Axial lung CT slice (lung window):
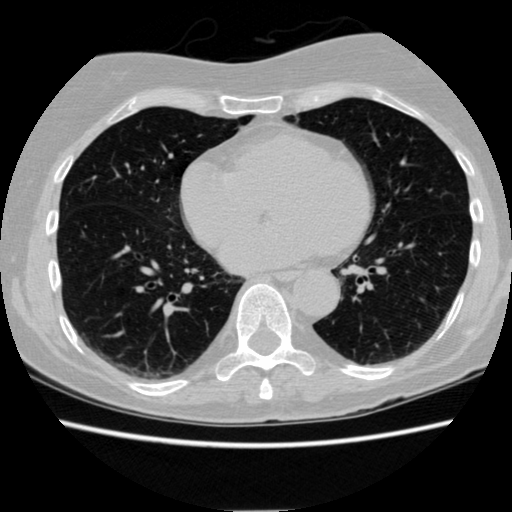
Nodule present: no